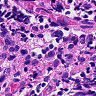
Metastatic tissue present: no